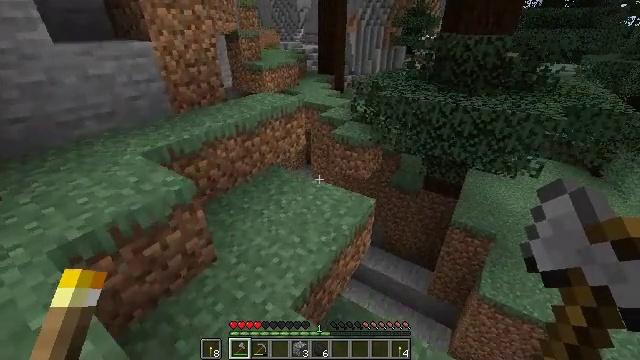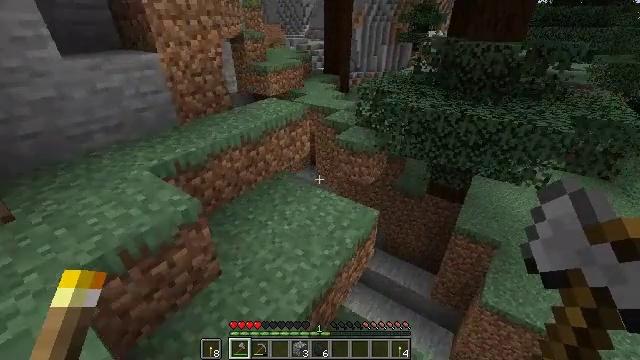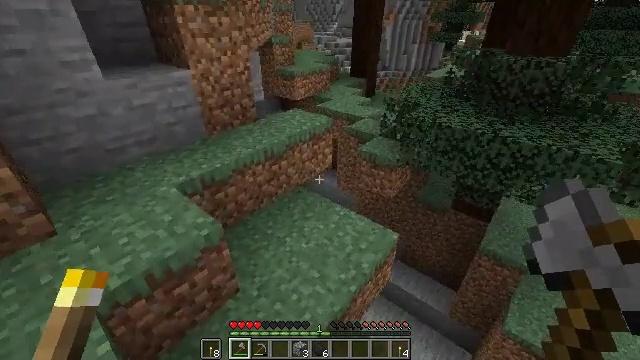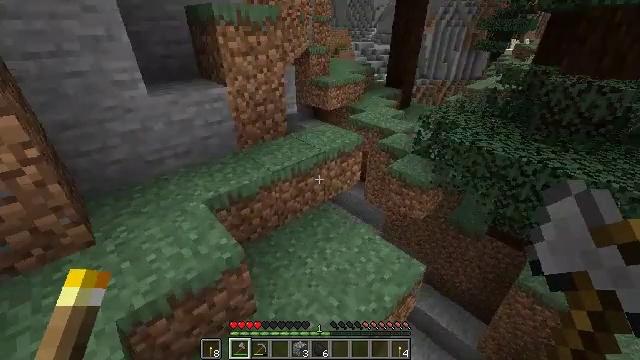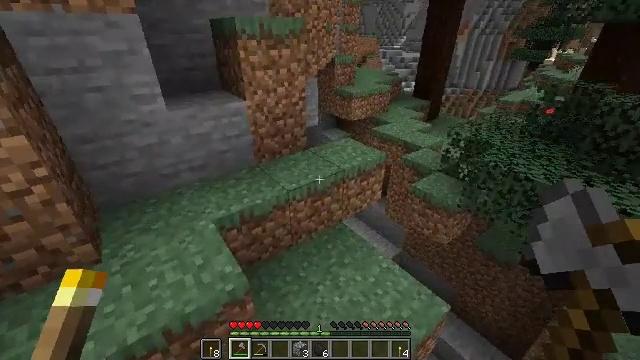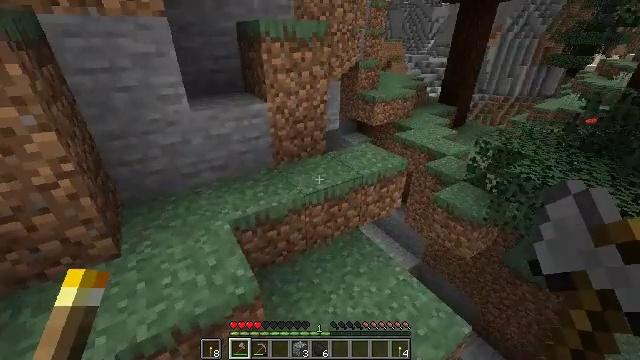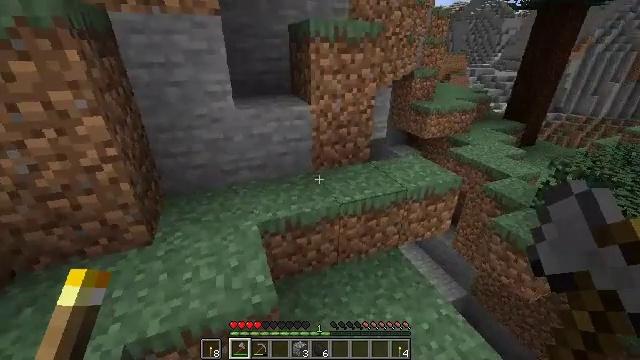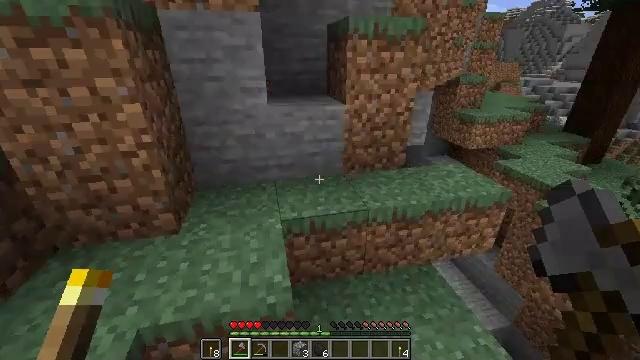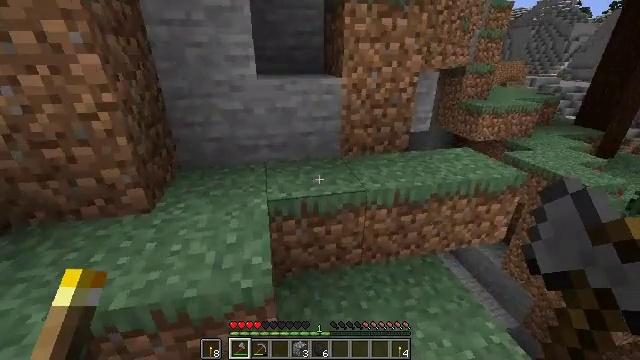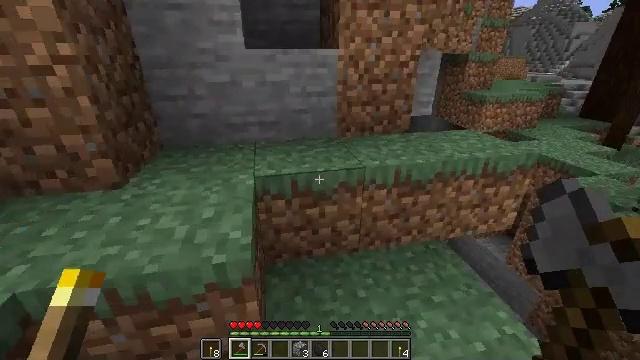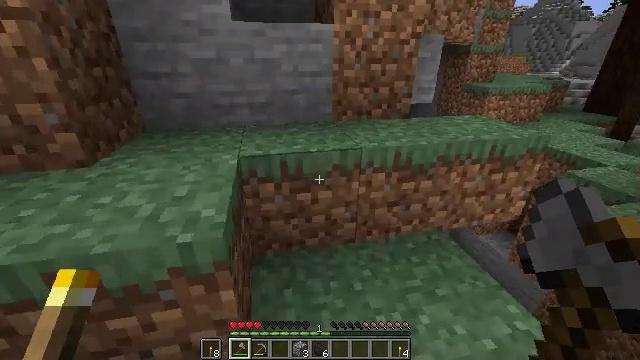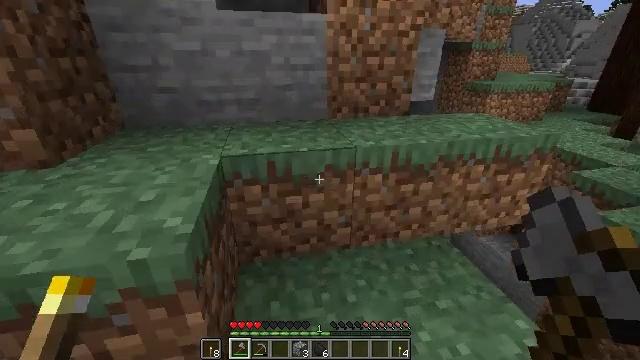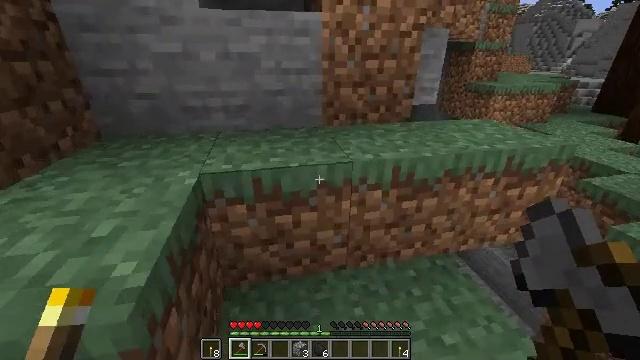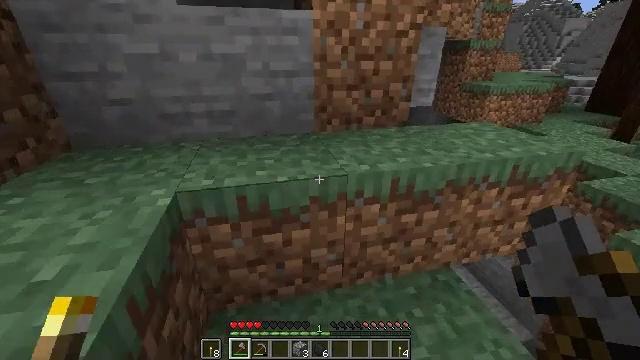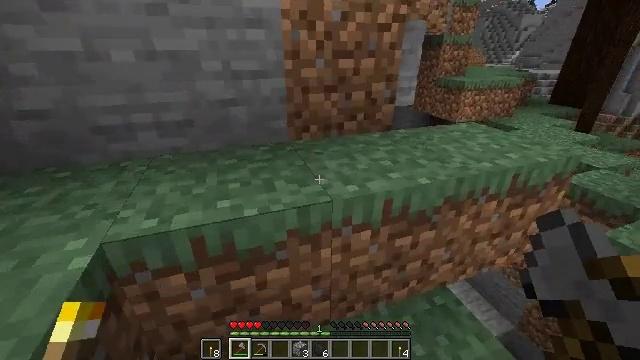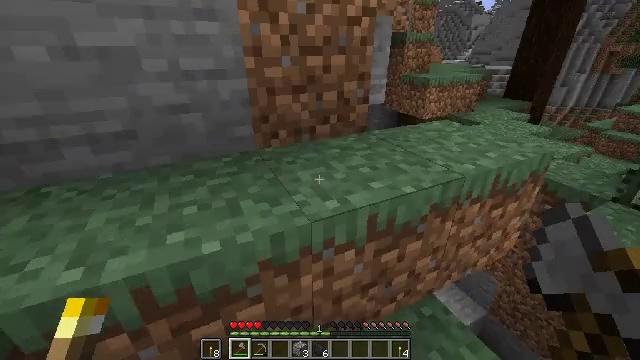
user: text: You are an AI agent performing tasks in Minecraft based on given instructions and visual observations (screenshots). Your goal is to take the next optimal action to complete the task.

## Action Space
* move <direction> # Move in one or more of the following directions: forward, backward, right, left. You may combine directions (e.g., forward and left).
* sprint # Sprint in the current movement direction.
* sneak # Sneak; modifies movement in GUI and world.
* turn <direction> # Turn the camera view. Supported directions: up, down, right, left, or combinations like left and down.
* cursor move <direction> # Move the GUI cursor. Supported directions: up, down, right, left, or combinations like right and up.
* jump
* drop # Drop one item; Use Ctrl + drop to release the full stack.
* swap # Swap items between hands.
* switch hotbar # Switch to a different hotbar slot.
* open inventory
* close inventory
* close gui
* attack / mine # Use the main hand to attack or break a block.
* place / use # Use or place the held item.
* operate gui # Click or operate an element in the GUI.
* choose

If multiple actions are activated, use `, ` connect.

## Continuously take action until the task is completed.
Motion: motion action
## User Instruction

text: Combat the cow.
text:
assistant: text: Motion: move forward, turn left, jump
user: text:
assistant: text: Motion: move forward, turn left, jump
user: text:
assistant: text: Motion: move forward, turn left, jump
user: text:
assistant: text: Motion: move forward, turn left and up
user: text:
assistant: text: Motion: turn left
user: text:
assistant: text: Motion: turn left and up
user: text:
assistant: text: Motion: move forward, turn left and up
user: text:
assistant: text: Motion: move forward
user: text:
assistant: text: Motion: move forward
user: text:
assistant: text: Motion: move forward
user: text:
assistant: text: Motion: move forward
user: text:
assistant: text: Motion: move forward
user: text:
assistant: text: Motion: move forward, turn right
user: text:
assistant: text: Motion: move forward, turn right
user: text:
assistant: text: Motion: move forward, turn right
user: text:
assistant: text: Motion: move forward, turn right
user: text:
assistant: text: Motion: move forward, turn right
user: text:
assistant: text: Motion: move forward, turn right
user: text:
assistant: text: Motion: move forward, sprint, turn right, jump
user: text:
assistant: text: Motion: move forward, sprint, turn right, jump
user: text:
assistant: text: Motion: move forward, sprint, turn right, jump
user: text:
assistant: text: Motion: move forward, sprint, jump
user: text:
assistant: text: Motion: move forward, sprint, jump
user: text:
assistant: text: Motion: move forward
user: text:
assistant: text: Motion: move forward
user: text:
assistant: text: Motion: move forward, turn right
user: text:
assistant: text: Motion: move forward, turn right
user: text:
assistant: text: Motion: turn right
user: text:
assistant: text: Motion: move forward, turn right
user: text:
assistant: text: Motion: move forward, sprint, turn right